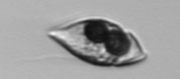
Label: Amphidinium